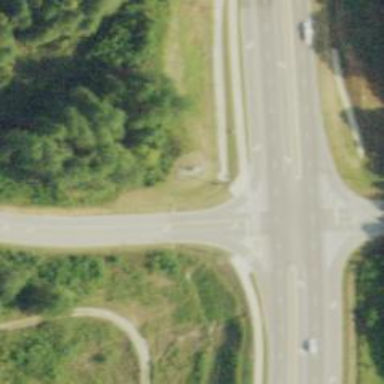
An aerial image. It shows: Secondary link road with asphalt surface.